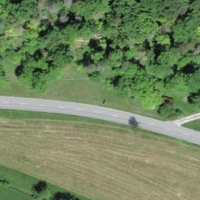
EUNIS habitat code: 41
Species observed at this site:
Ophrys apifera
Cephalanthera damasonium
Orchis purpurea
Himantoglossum hircinum
Melittis melissophyllum